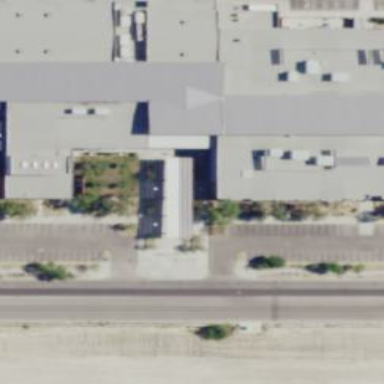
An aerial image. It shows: School building.